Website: macys
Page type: delivery-shipping
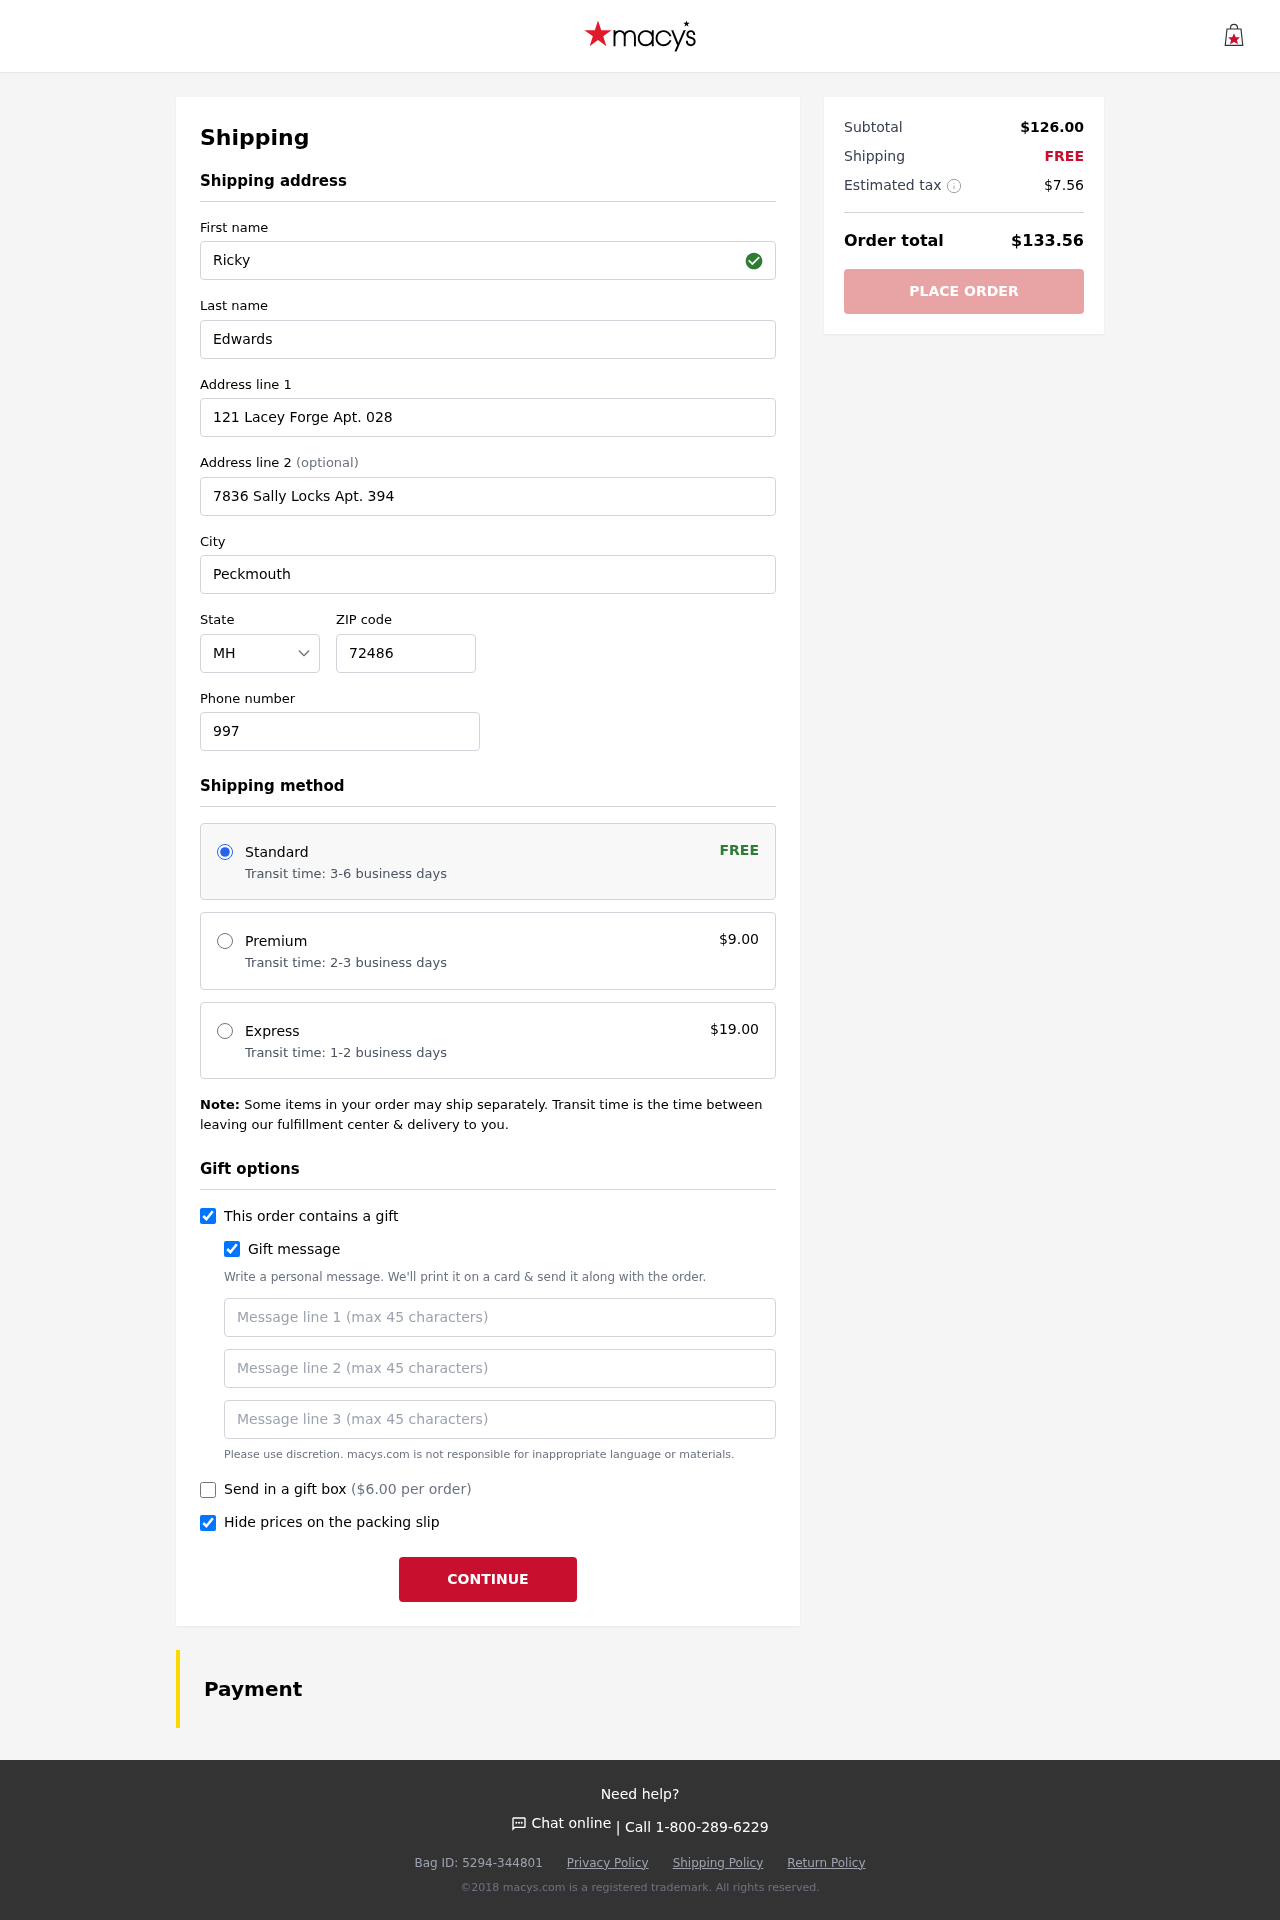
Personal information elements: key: PII_STATE_ABBR
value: MH
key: PII_FIRSTNAME
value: Ricky
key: PII_LASTNAME
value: Edwards
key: PII_STREET
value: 121 Lacey Forge Apt. 028
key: PII_STREET2
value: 7836 Sally Locks Apt. 394
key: PII_CITY
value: Peckmouth
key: PII_POSTCODE
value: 72486
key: PII_PHONE
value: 9976739835
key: PII_GIFT_MESSAGE
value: Hey Brian, I saw these running shoes and immediately thought of you—perfect for your next marathon! Hope they give you that extra boost on the track. Enjoy! Ricky
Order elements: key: ORDER_SHIPPING_STANDARD
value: Transit time: 3-6 business days
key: ORDER_SHIPPING_COST
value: FREE
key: ORDER_SHIPPING_PREMIUM
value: Transit time: 2-3 business days
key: ORDER_SHIPPING_PREMIUM_PRICE
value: $9.00
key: ORDER_SHIPPING_EXPRESS
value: Transit time: 1-2 business days
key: ORDER_SHIPPING_EXPRESS_PRICE
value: $19.00
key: ORDER_GIFT_BOX_PRICE
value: ($6.00 per order)
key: ORDER_SUBTOTAL
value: $126.00
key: ORDER_SHIPPING_COST2
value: FREE
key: ORDER_TAX
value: $7.56
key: ORDER_TOTAL
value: $133.56